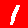
Digit: 1